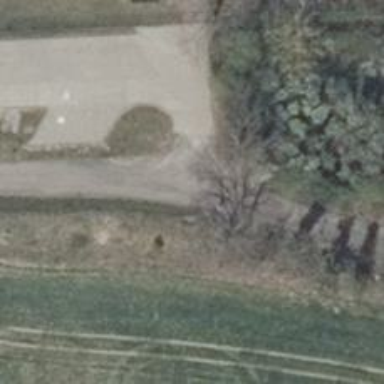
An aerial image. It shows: Service road with gravel surface.